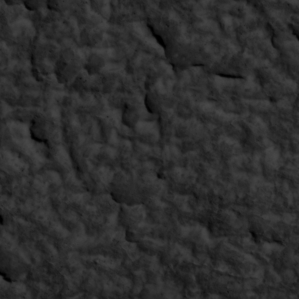
Label: non_frost